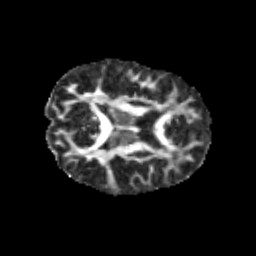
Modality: FA
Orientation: axial
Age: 12
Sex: male
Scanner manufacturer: siemens
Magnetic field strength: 3 T
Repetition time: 3.8 s
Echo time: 0.07 s